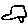
Label: car